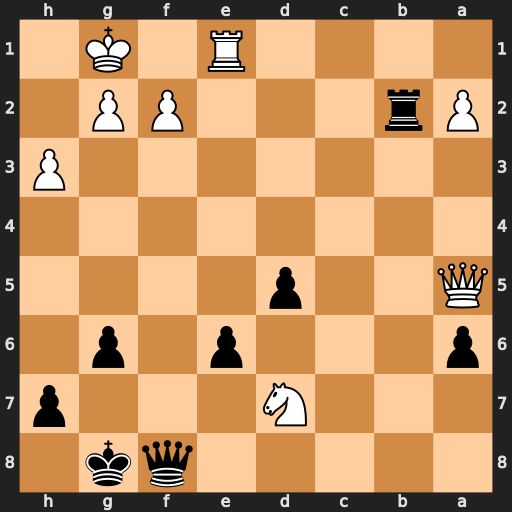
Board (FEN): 5qk1/3N3p/p3p1p1/Q2p4/8/7P/Pr3PP1/4R1K1
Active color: b
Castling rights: -
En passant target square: -
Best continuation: Qxf2+ Kh2 Qxg2#